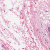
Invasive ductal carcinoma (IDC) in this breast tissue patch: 0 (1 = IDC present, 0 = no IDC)